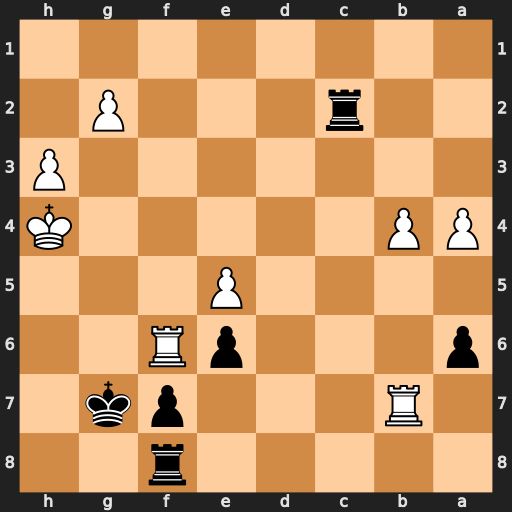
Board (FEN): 5r2/1R3pk1/p3pR2/4P3/PP5K/7P/2r3P1/8
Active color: b
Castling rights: -
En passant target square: -
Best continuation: Rxg2 Rbxf7+ Rxf7 Rxf7+ Kxf7